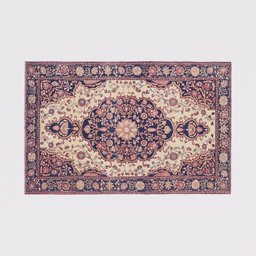
Label: decoration